Question: I am using the Groovy-Grails Tool Suite (GGTS) which is basically just Eclipse with some Groovy/Grails specific stuff on top of it.
I added a new source folder (Properties > Java Build Path) but it is appearing in a weird order. Is there any way I can manually order the source folders in Project Explorer?
You can see in this image that the "test/functional" source folder is not next to the other test folders. At a minimum I'd like to have them all together, and ideally I'd like to choose the order. There are some other folders I'd like to move around too if I could.
I also want to keep using this Project Explorer view since it puts a Grails specific spin on things, like the "domain," "controllers," "views," and others.

I am using GGTS 3.1.0.RELEASE which looks like it is built on Eclipse 4.2.1.
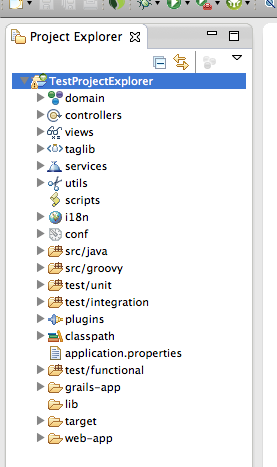
Answer: Not sure how I missed it, but under Preferences > Grails > Project Explorer you can order the default set of objects (domain, controllers, etc). That would help with part of my problem of wanting to order all the objects.
After I did that, I exported the preferences (File > Export > Preferences > All) to a file. In that file I found a String like this:
'''
/instance/org.grails.ide.eclipse.explorer/org.grails.ide.eclipse.explorer.ordering
'''
I updated that, adding "'Stest/functional;'" after "'Stest/integration;'", imported the preferences (File > Import > Preferences), and restarted the workspace.
I wish the plugin's preferences (where you can change the default ordering) allowed you to add new objects right in the preference editor, but at least there is some way to do it.